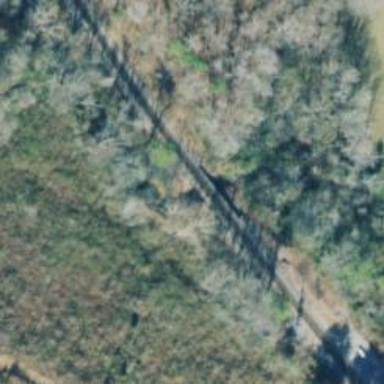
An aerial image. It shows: Railway bridge.